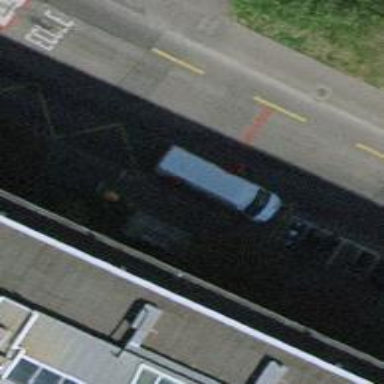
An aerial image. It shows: Asphalt sidewalk leading to platform for public transport.